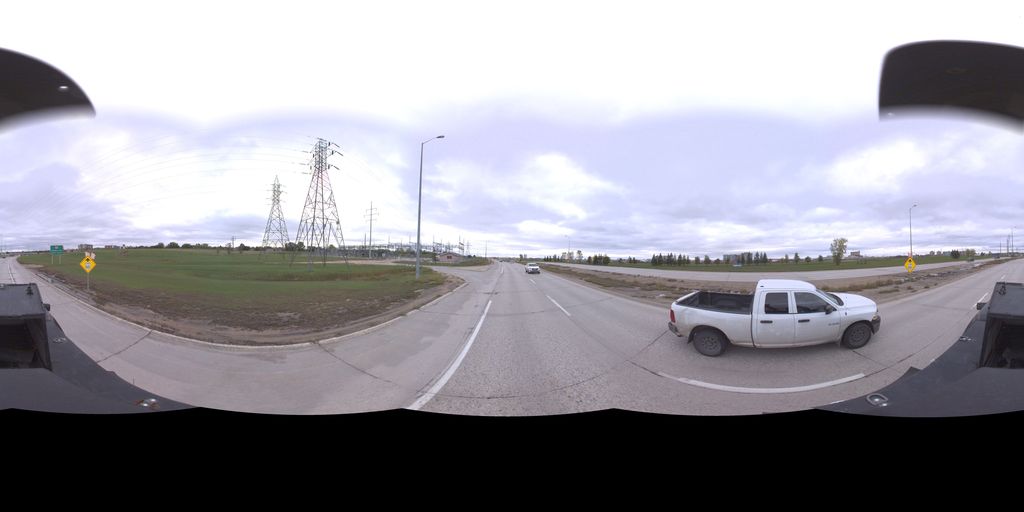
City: winnipeg